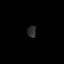
Tissue: lung
Cell type: Epithelial cells
Senescence score: 0.2172
Nuclear area (px): 100
Mean DAPI intensity: 45.17